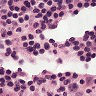
Metastatic tissue present: no